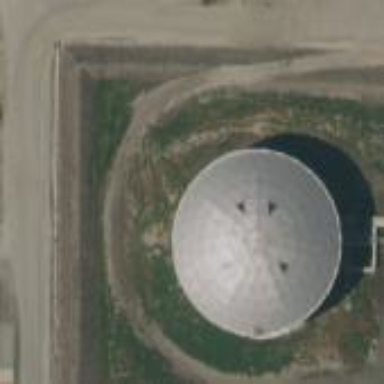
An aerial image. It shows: Building with storage tank.